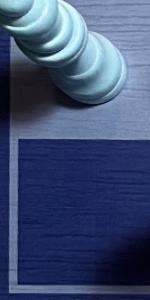
Label: Empty